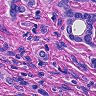
Metastatic tissue present: yes